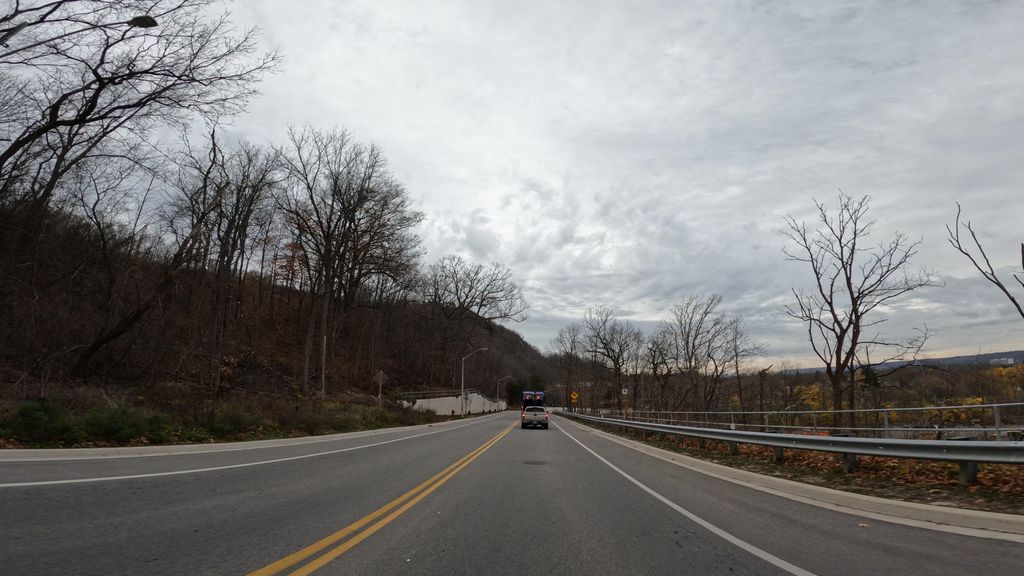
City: hamilton